Question: I'm trying to fit a multiple page longtable into my LaTeX document. Even after searching around for answers for longtable fitting in LaTeX I can't find a solution that works for my table.
This is what my table is going to contain. It should be a four column table.
I have no idea how to use the longtable function correctly, since in all of my attempts the table is way too wide.
Edit:
I've updated the table after using the input from Ellen McCastle.
This now works with the multiple page bit, but it is overruling the placements of the text in the columns. So that it doesn't look as neat as I would like.
Is there any way to edit this?
I've uploaded a image of how the table looks in excel for comparison.
Table:
'''
egin{longtable}{@{\extracolsep{
ill}}R{2cm}L{7.5cm}R{3cm}C{0.85cm}}
\hline
\multicolumn{1}{l}{{\color[HTML]{FE0000} Pengeinstitutternes storrelsesgruppering 2016}} & & & \ \hline
\multicolumn{1}{l}{Antal pengeinstitutter gruppe 1- 4} & & & 76 \
\multicolumn{1}{l}{Gruppe 1 - Arb. kapital over 75 mia. kr.} & & & \ \hline
3000 & Danske Bank A/S & & \
2222 & Nordea Bank Danmark A/S & & \
7858 & Jyske Bank A/S & & \
8079 & Sydbank A/S & & \
8117 & Nykredit Bank A/S & & \ \hline
5 & \multicolumn{1}{r}{5} & & \
\multicolumn{1}{l}{Gruppe 2 - Arb. kapital over 12 mia. kr.} & & & \ \hline
9380 & Spar Nord Bank A/S & & \
5301 & Arbejdernes Landsbank, Aktieselskab & & \
1149 & Saxo Bank A/S & & \
7730 & Vestjysk Bank A/S & & \
7670 & Ringkjobing Landbobank, Aktieselskab & & \
8099 & Nordjyske Bank A/S & & \
9335 & Kronjylland, Sparekassen & & \
9686 & Den Jyske Sparekasse & & \
400 & Lan og Spar Bank A/S & & \
9217 & Jutlander Bank A/S & & \
522 & Sparekassen Sjaelland A/S & & \
9070 & Sparekassen Vendsyssel & & \ \hline
12 & \multicolumn{1}{r}{11} & & \
\multicolumn{1}{l}{Gruppe 3 - Arb. kapital over 500 mio. kr.} & & & \ \hline
7681 & Alm. Brand Bank A/S & & \
5999 & Danske Andelskassers Bank A/S & & \
10001 & FIH Erhvervsbank A/S & & \
755 & Middelfart Sparekasse & & \
6771 & Laegernes Pensionsbank A/S & & \
7320 & Djurslands Bank A/S & & \
9090 & Sparekassen Thy & & \
9740 & Fros Herreds Sparekasse & & \
844 & Fynske Bank A/S & & \
828 & Sparekassen Fyn A/S & & \
7780 & Skjern Bank, Aktieselskabet & & \
6471 & Gronlandsbanken, Aktieselskab & & \
9695 & Saxo Privatbank A/S & & \
7230 & Ostjydsk Bank A/S & & \
7890 & Salling Bank A/S & & \
6520 & Lollands Bank, Aktieselskab & & \
13460 & Merkur Andelskasse & & \
7930 & Kreditbanken A/S & & \
6860 & Nordfyns Bank Aktieselskabet & & \
6880 & Totalbanken A/S & & \
1671 & Basisbank A/S & & \
9044 & Dronninglund Sparekasse & & \
6140 & Mons Bank, A/S & & \
9682 & Nr. Nebel og Omegn, Sparekassen for & & \
7570 & PenSam Bank A/S & & \
9797 & Broager Sparekasse & & \
9388 & Sparekassen Djursland & & \
9827 & Sparekassen Bredebro & & \
537 & Dragsholm Sparekasse & & \
6620 & Coop Bank A/S & & \
9283 & Langa Sparekasse & & \
7500 & Hvidbjerg Bank Aktieselskab & & \
13080 & Frorup Andelskasse & & \
9354 & Ronde Sparekasse & & \
9312 & Sparekassen Balling & & \
9133 & Froslev-Mollerup Sparekasse & & \
9137 & Ekspres Bank A/S & & \
9860 & Folkesparekassen & & \
847 & Rise Sparekasse & & \ \hline
39 & \multicolumn{1}{r}{39} & & \
\multicolumn{1}{l}{Gruppe 4 - Arb. kapital under 500 mio. kr.} & & & \ \hline
13290 & Andelskassen Faelleskassen & & \
9684 & Fano Sparekasse & & \
6102 & Landbrugets Finansieringsbank (LFB) & & \
9124 & Sonderha-Horsted Sparekasse & & \
9135 & Klim Sparekasse & & \
13100 & Kobenhavns Andelskasse & & \
9634 & Borbjerg Sparekasse & & \
13070 & Faster Andelskasse & & \
800 & Flemlose Sparekasse & & \
9369 & Soby-Skader-Halling Sparekasse & & \
1693 & PFA Bank & & \
579 & Sparekassen Den lille Bikube & & \
5125 & Leasing Fyn Bank A/S & & \
13350 & Ostervraa, J.A.K. Andelskassen & & \
28001 & MAJ Bank A/S & & \
9629 & Stadil Sparekasse & & \
13220 & Andelskassen OIKOS & & \
544 & Refsnaes Sparekasse & & \
9639 & Fjaltring-Trans Sparekasse & & \
13330 & Slagelse Andelskasse & & \ \hline
20 & \multicolumn{1}{r}{17} & & \
\multicolumn{1}{l}{} & & &
\end{longtable}
'''
My margins in my document are:
'''
\setmarginsrb { 1.25in} % left margin
{ 0.6in} % top margin
{ 1.25in} % right margin
{ 1in} % bottom margin
{ 20pt} % head height
{0.25in} % head sep
{ 9pt} % foot height
{ 0.3in} % foot sep
'''
Please ask for any more information, and I will try my best to supply. I am very green in LaTeX.
Image of table in excel:

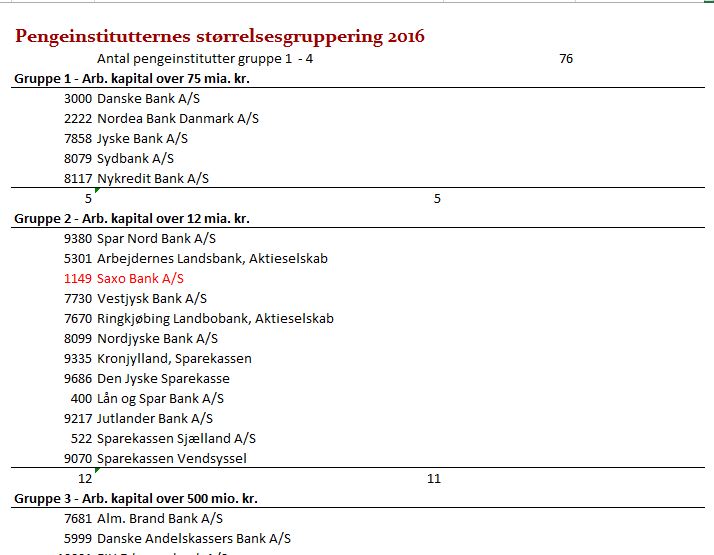
Answer: It would be helpful if you could provide your own attempts at the longtable.
Until then, maybe this can help you:
'''
\usepackage{longtable}
\usepackage{vmargin}
\usepackage{tabularx}
\newcolumntype{L}[1]{>{\raggedright\arraybackslash}p{#1}}
\newcolumntype{C}[1]{>{\centering\arraybackslash}p{#1}}
\newcolumntype{R}[1]{>{\raggedleft\arraybackslash}p{#1}}
...
\begin{longtable}{@{\extracolsep{\fill}}R{2cm}L{7.5cm}R{3cm}C{0.85cm}}
'''
'{@{\extracolsep{\fill}}' takes care of spreading the table across the width of your text area, the 'R{2cm}' make the content of that column stick to the right, 'C' to the center and 'L' to the left.
I hope this helps you!